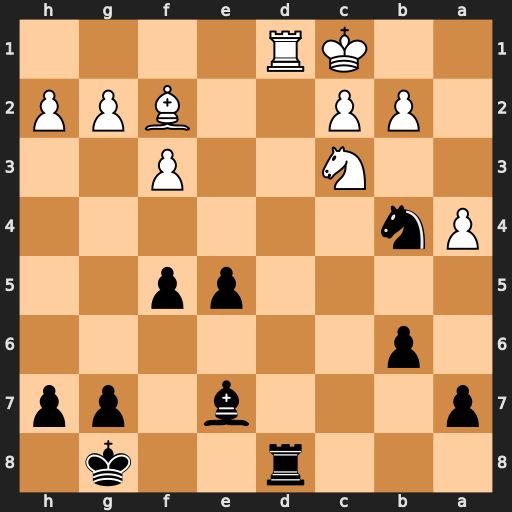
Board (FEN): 3r2k1/p3b1pp/1p6/4pp2/Pn6/2N2P2/1PP2BPP/2KR4
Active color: b
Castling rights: -
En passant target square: -
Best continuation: Na2+ Nxa2 Bg5+